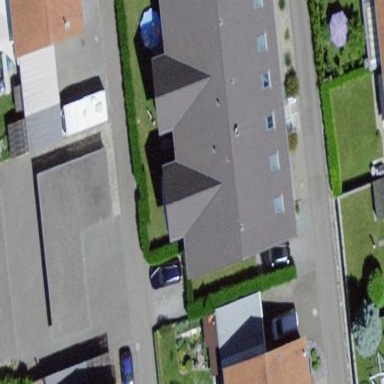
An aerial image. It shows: View of apartment building.